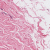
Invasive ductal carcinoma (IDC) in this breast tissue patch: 0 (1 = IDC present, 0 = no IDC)